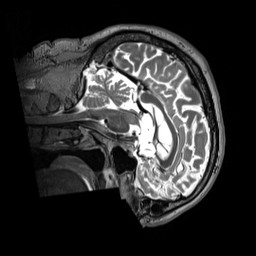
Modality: T2w
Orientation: sagittal
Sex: male
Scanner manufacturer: siemens
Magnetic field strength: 3 T
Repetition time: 3.2 s
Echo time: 0.409 s